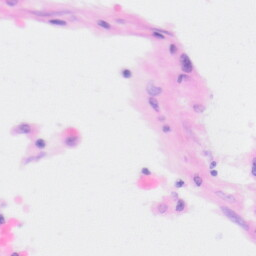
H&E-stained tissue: Kidney